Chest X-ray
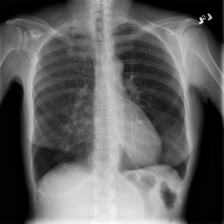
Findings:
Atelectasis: positive
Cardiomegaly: negative
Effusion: negative
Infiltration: negative
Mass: negative
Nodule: negative
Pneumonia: negative
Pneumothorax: negative
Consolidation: negative
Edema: negative
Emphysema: negative
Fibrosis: negative
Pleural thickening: negative
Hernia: negative